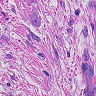
Metastatic tissue present: yes